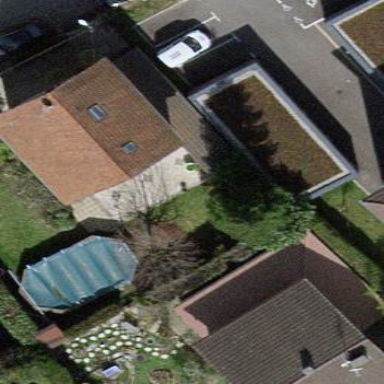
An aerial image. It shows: Group of garages.